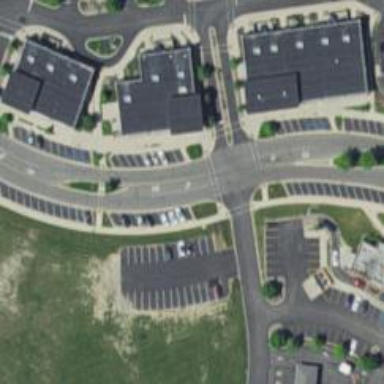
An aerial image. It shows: Marked crossing on the road.